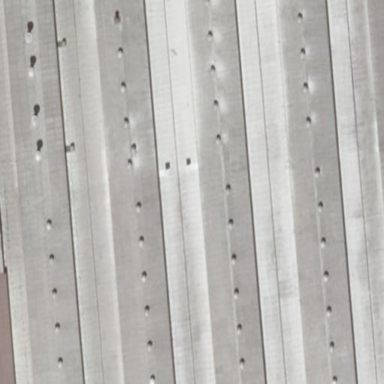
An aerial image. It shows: Industrial building.